Question: I am trying to round the corners of a 'UITableViewController' or even the entire 'UINavigationController' using the following code:
'''
self.view.layer.cornerRadius = 8.0f;
'''
The problem though is that when the view is rounded off, the 'UINavigationBar' has a translucent, frosty background showing outside the rounded edges. I want to keep the navigation bar translucent, but I want the entire view to be rounded. With the code above, I get the following result:

How can I produce this result without the frosty background showing outside the rounded corners?
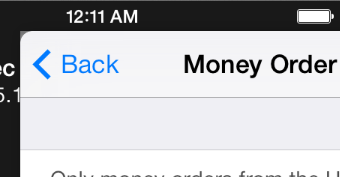
Answer: '''
self.view.clipsToBounds = YES;
'''
//edit//
actually, because its the nav bar there you probably want
'''
self.navigationController.view.layer.cornerRadius = 8.0;
self.navigationController.view.clipsToBounds = YES;
'''
///